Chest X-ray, PA view. Patient: 31 years old, sex F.
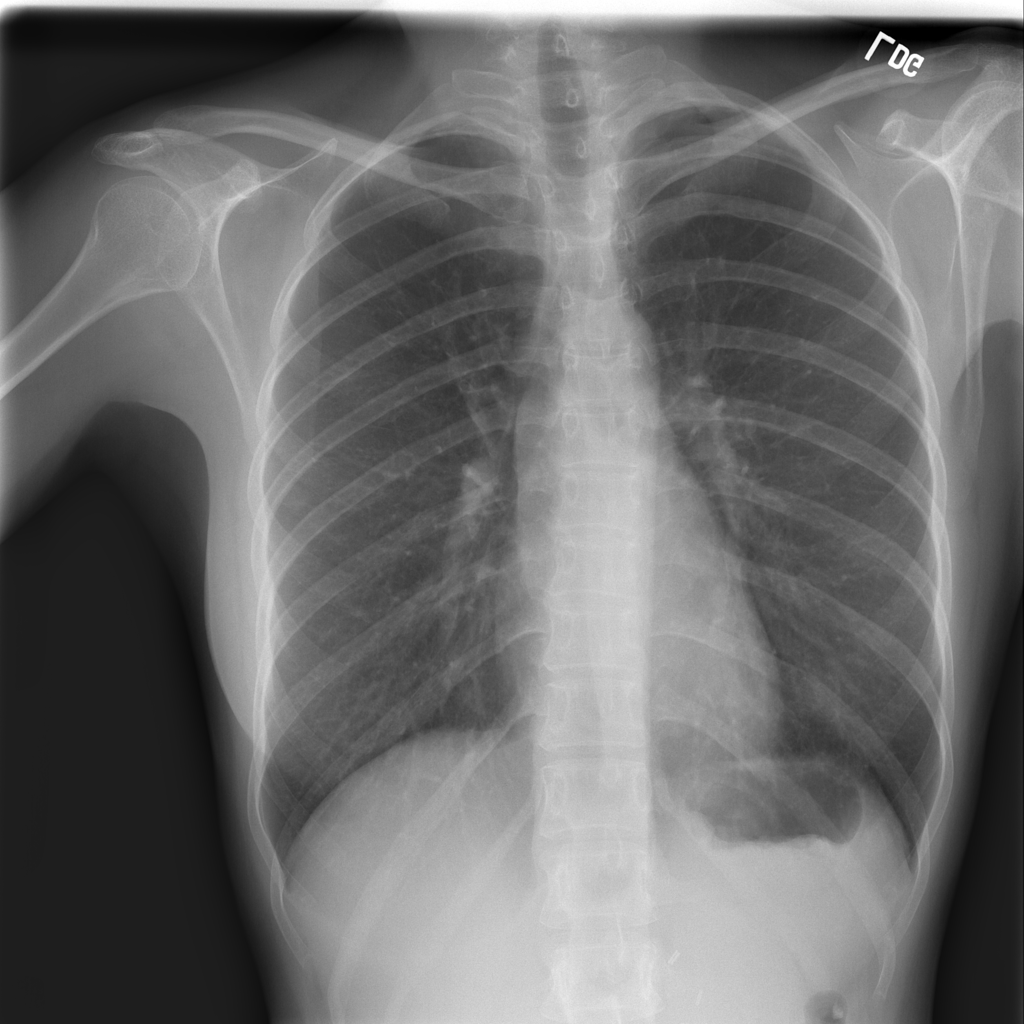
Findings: No Finding